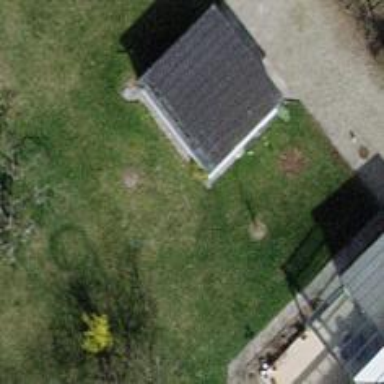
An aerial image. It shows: Garage.